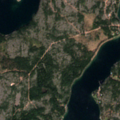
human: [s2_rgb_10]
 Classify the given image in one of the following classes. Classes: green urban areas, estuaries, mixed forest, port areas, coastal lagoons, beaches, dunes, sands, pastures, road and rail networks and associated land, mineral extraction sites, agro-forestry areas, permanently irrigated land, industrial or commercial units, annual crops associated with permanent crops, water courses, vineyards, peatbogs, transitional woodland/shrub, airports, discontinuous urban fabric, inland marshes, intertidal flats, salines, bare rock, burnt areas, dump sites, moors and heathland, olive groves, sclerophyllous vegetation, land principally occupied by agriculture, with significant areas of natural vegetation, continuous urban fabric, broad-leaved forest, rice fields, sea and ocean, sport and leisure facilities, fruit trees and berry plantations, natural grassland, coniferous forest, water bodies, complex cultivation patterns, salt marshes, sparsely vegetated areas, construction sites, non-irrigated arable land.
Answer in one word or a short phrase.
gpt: coniferous forest, mixed forest, sea and ocean